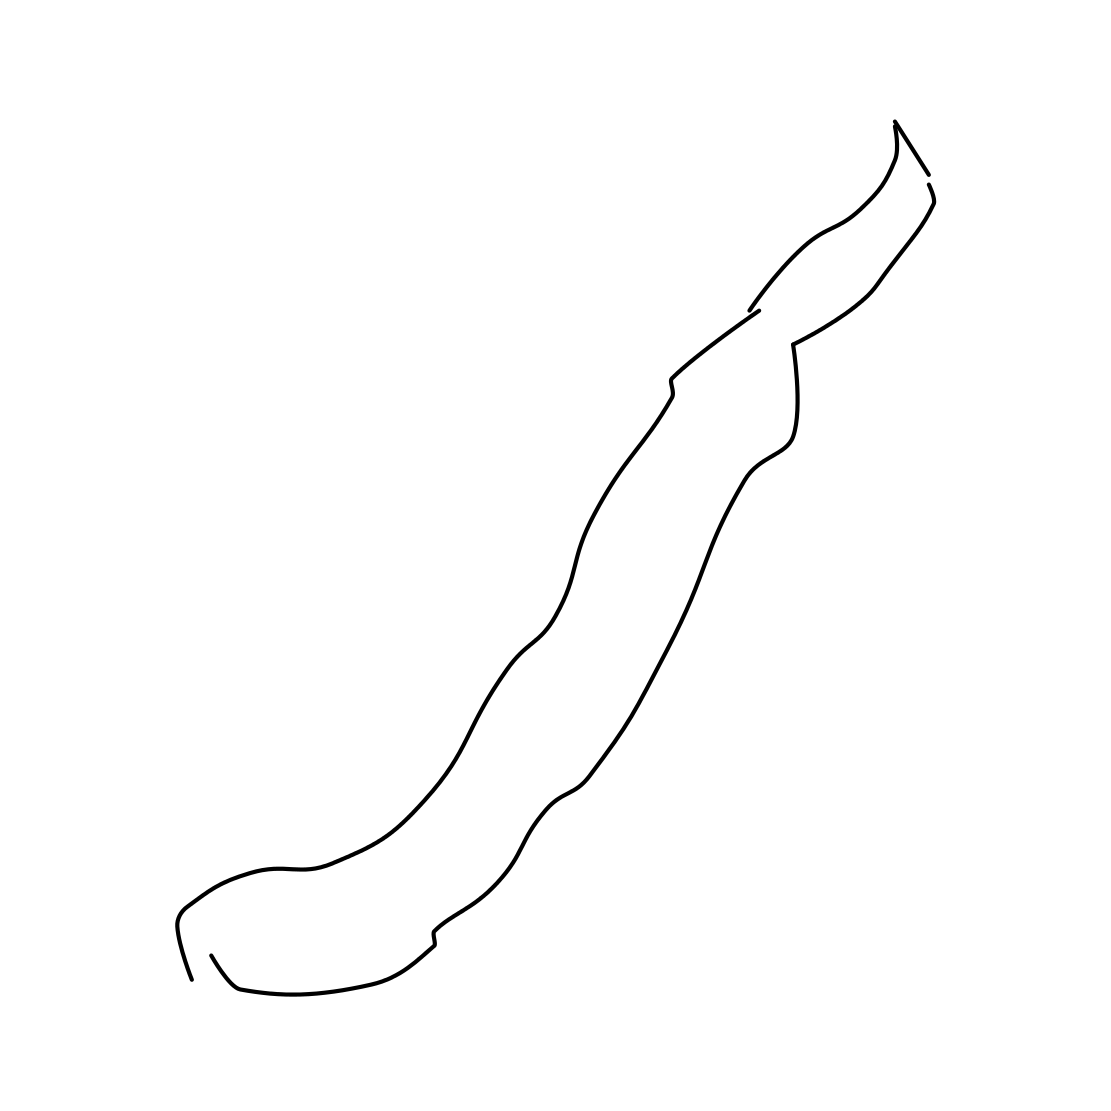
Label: banana